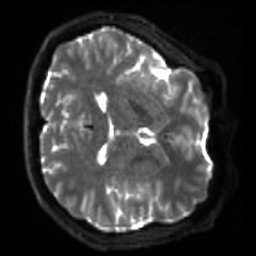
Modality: sbref
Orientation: axial
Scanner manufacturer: siemens
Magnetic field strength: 3 T
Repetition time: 4 s
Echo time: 0.0594 s